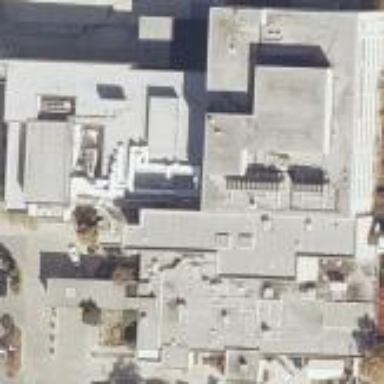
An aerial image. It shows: Clinic building offering healthcare services.